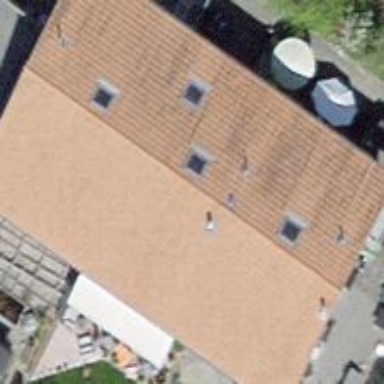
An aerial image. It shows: Terrace building with gabled roof.